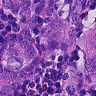
Metastatic tissue present: yes